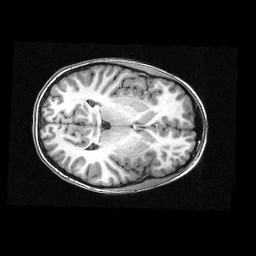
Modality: T1w
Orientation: axial
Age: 14
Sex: female
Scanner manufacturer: siemens
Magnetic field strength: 3 T
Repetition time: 2.3 s
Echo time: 0.00336 s